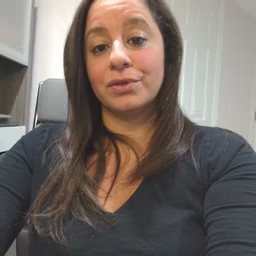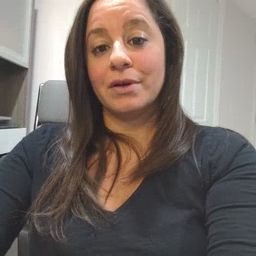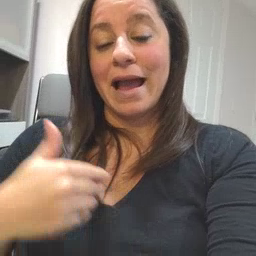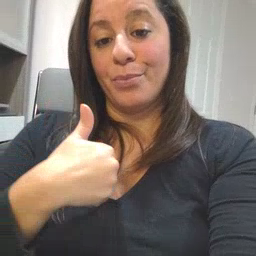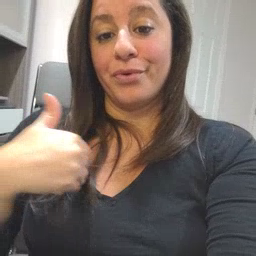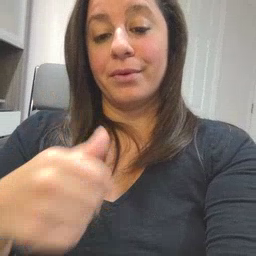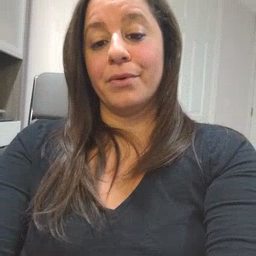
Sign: animal